Interaction volume radius: 10 \u00c5
Interaction volume height: 10 \u00c5
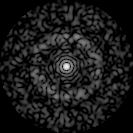
Disorder parameter: 0.8617